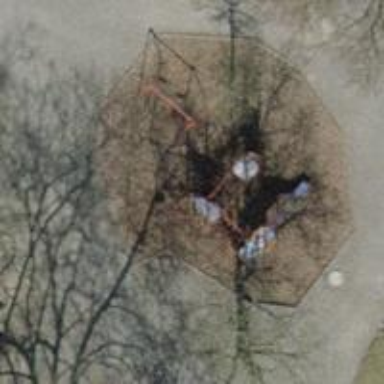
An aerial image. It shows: Playground structure.